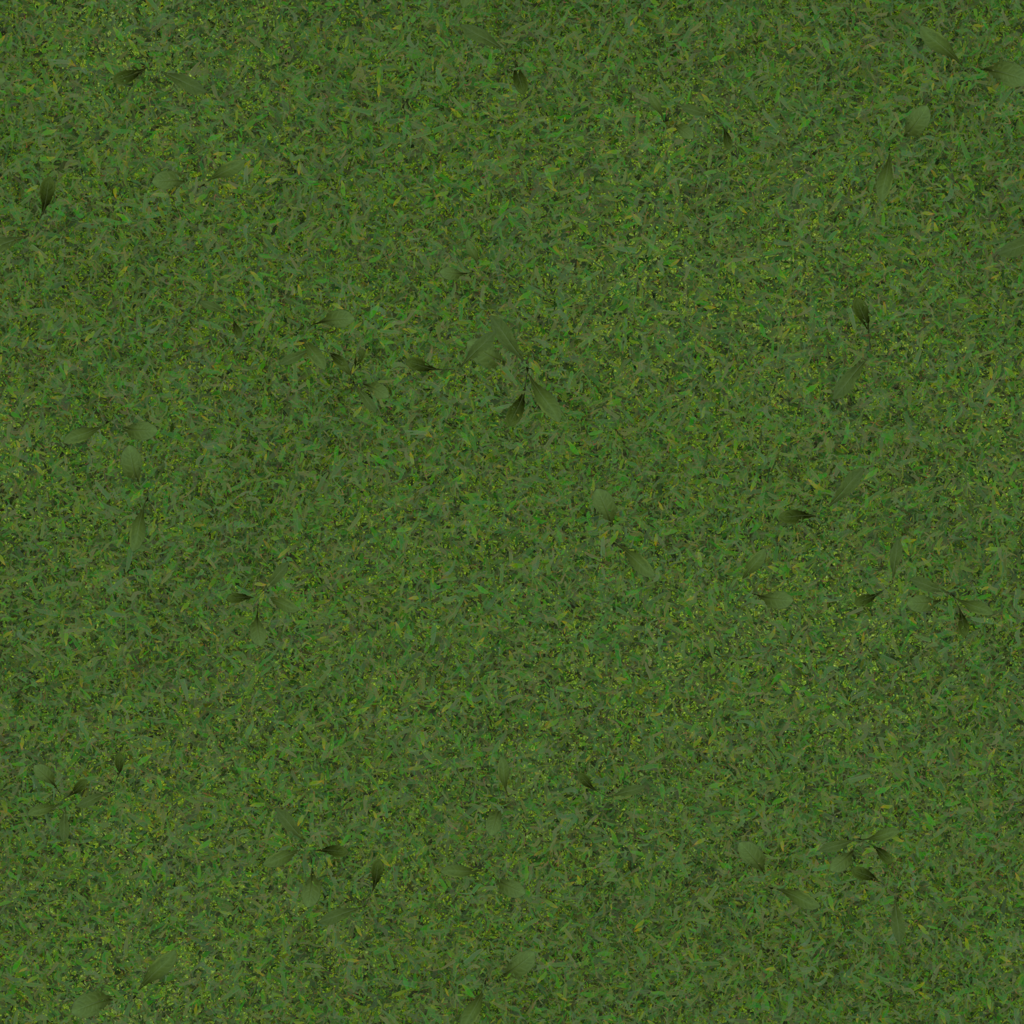
Texture map type: Color